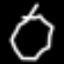
Label: octagon